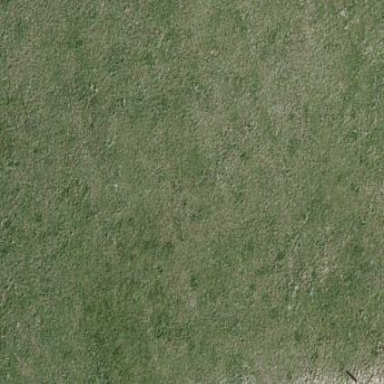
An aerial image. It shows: Grass pitch for leisure activities on the land.